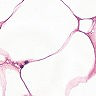
Metastatic tissue present: no